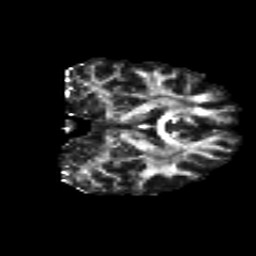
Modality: FA
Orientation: coronal
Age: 27
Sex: female
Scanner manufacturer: siemens
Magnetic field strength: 3 T
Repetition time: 8.8 s
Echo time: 0.085 s